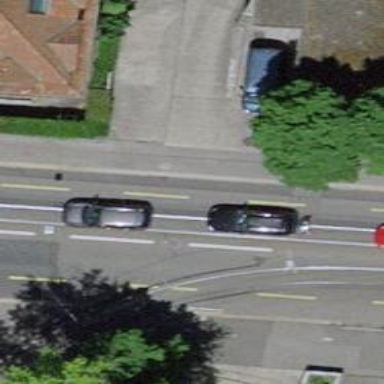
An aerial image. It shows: Secondary road with asphalt surface. There is separate cycle lane and sidewalk.